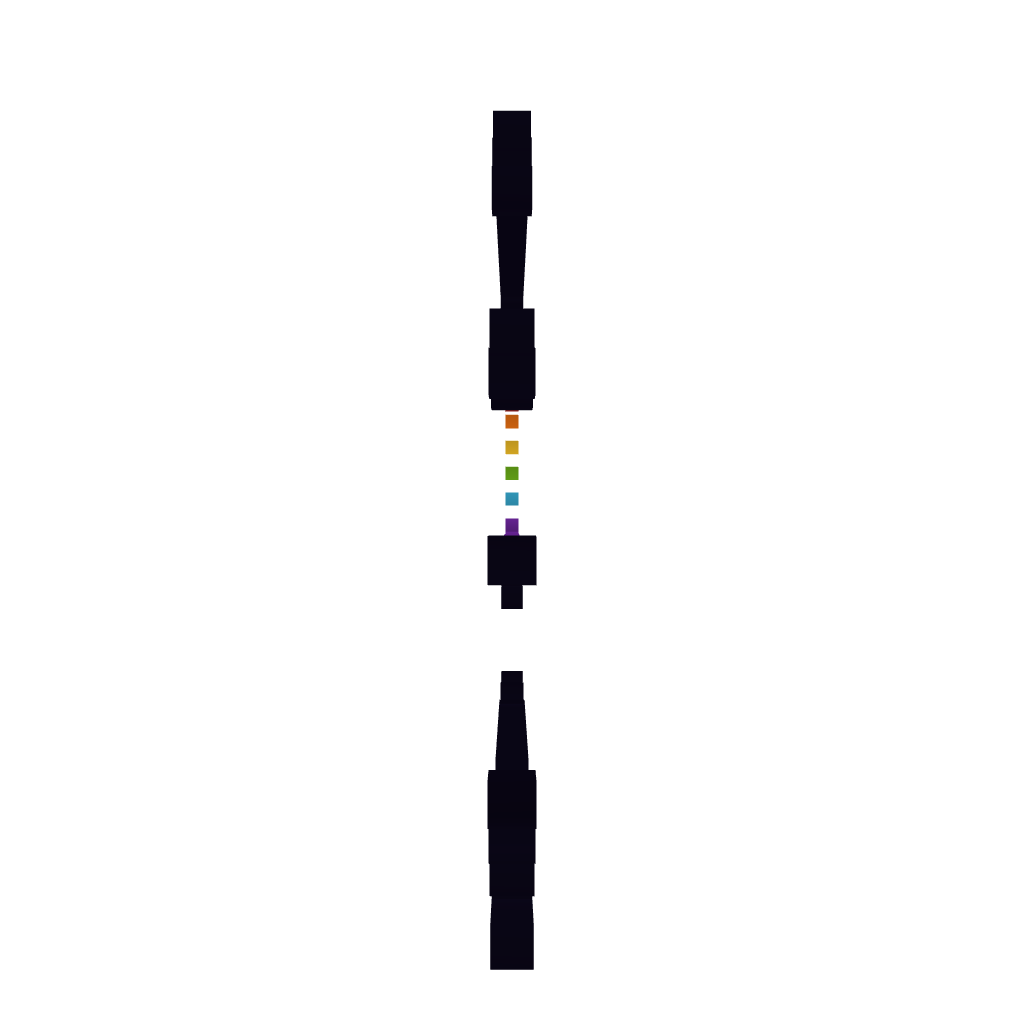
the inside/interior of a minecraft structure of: Nyan Cat!